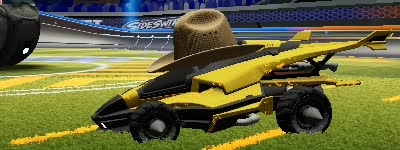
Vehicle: aftershock